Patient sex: M
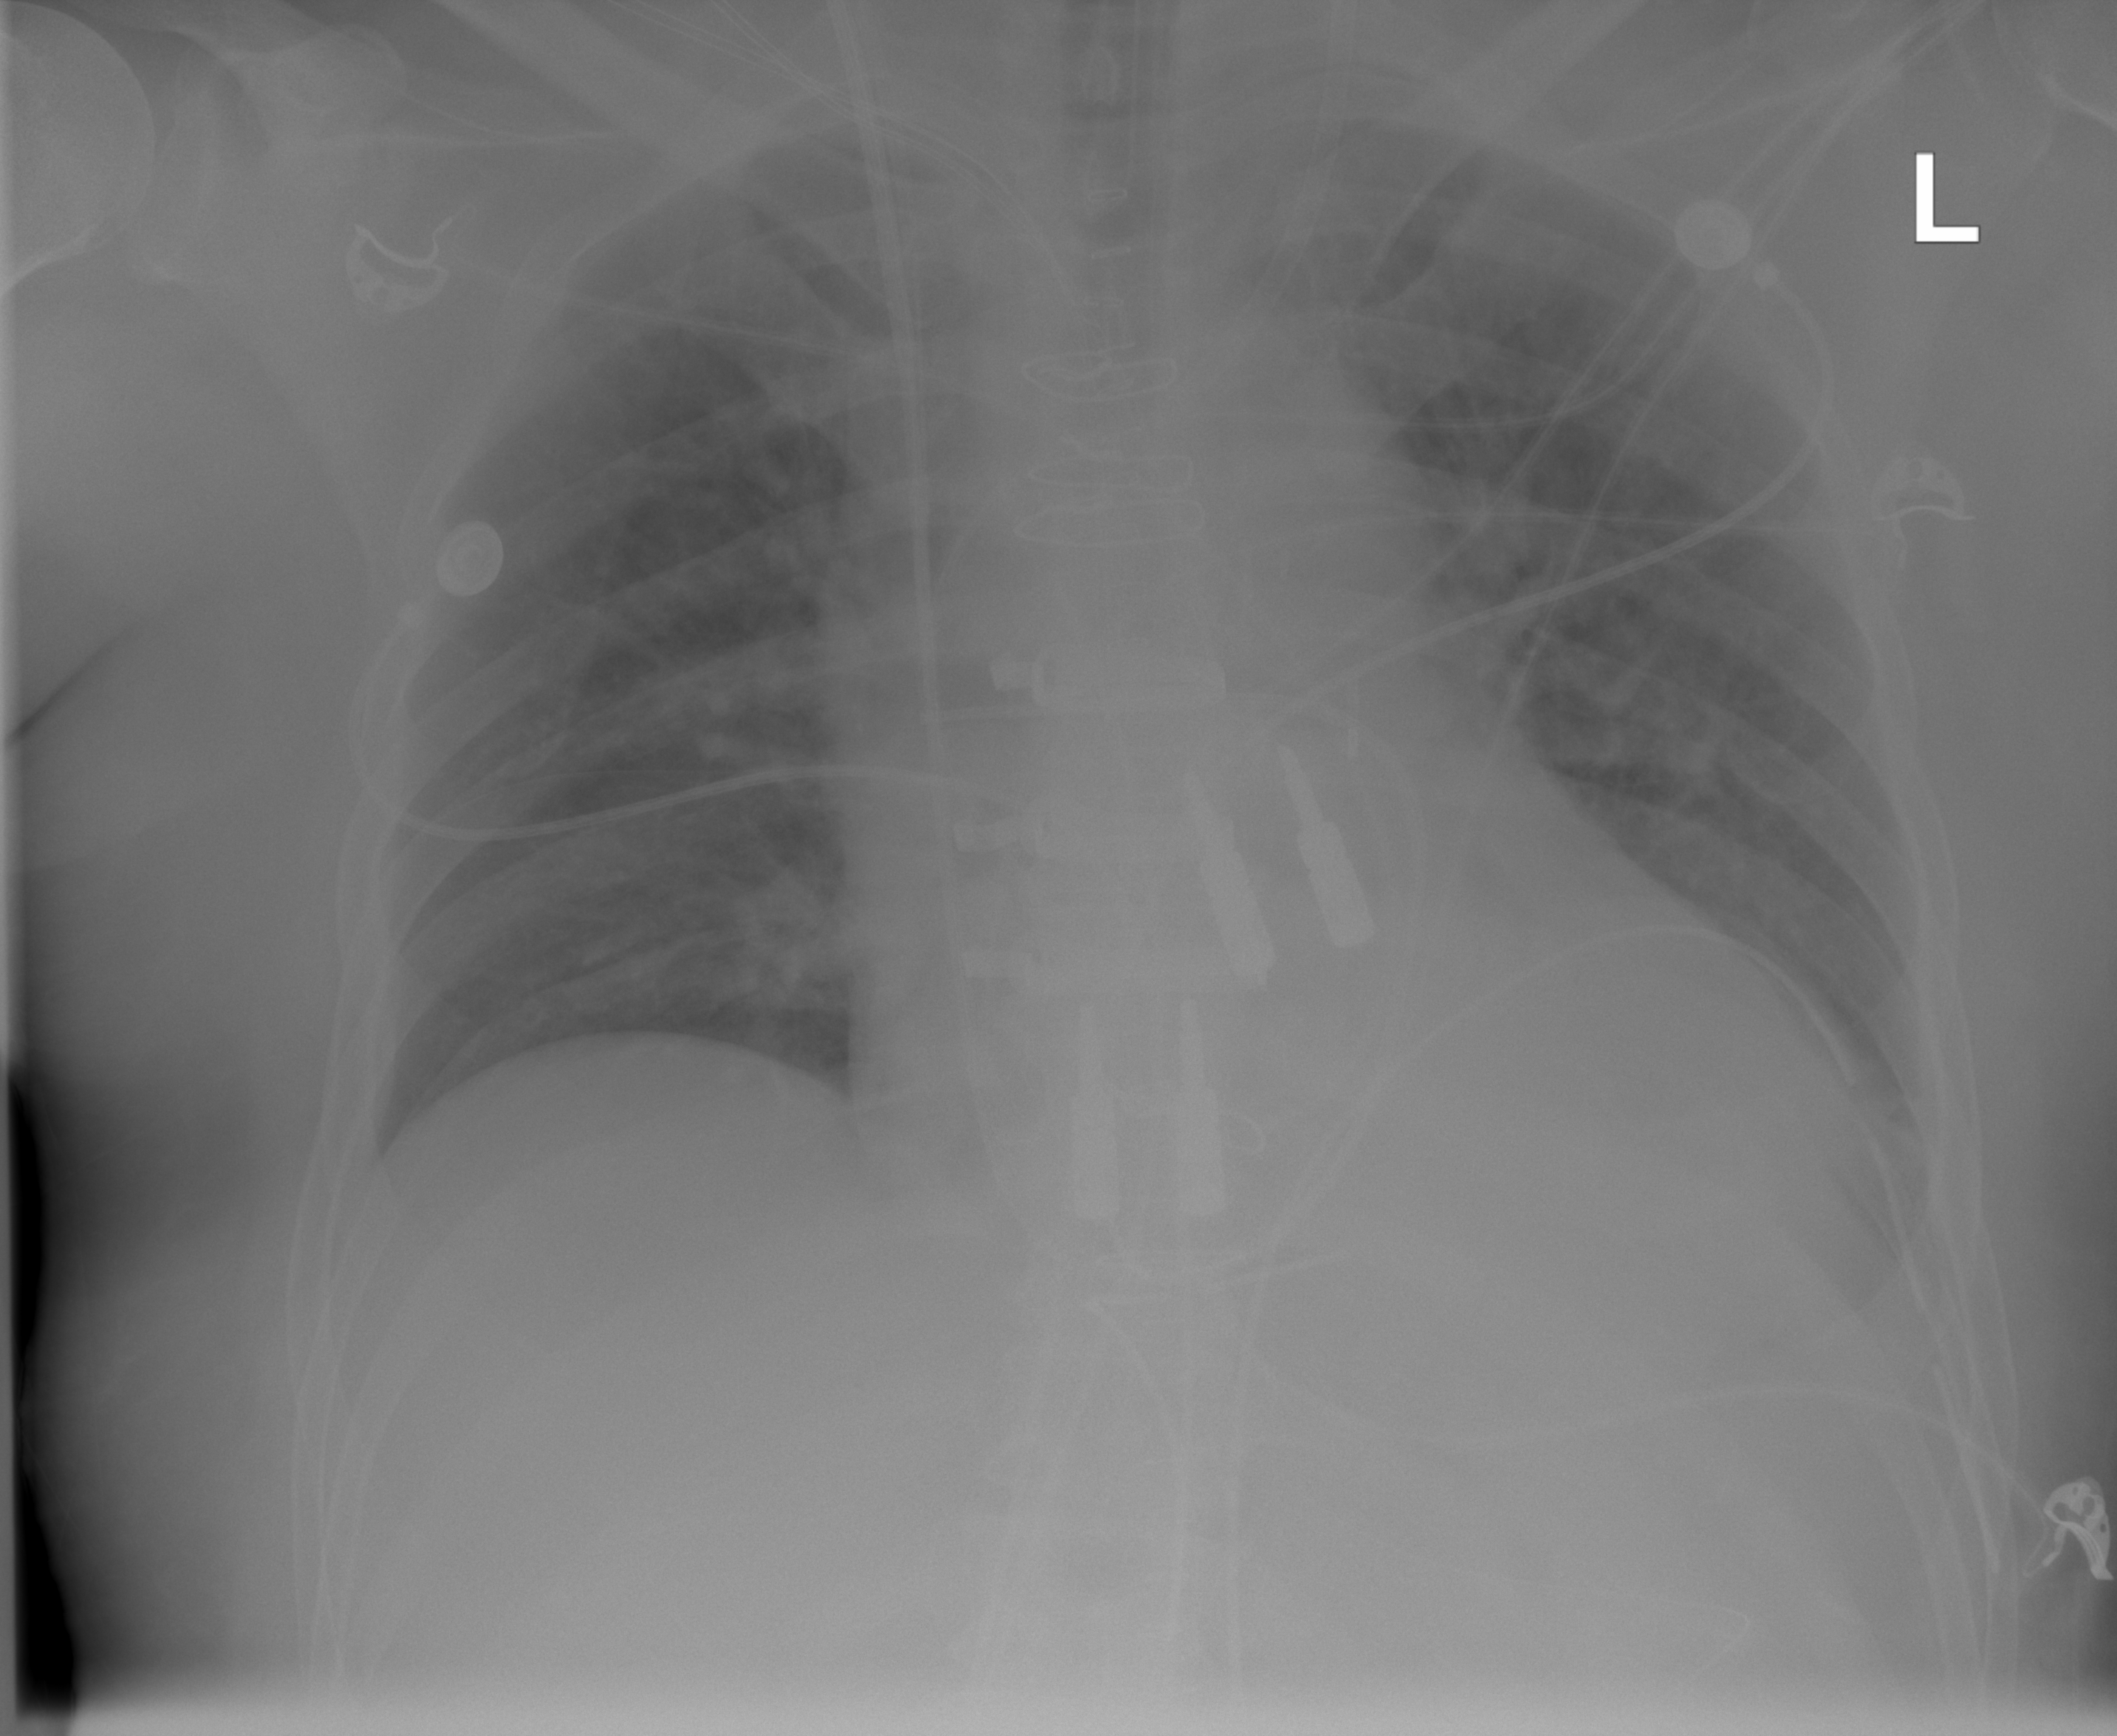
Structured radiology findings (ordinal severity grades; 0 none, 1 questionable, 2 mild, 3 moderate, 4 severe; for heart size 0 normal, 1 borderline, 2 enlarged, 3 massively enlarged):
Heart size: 2
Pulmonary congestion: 1
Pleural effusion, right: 1
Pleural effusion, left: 1
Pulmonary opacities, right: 0
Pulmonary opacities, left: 0
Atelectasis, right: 0
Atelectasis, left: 2